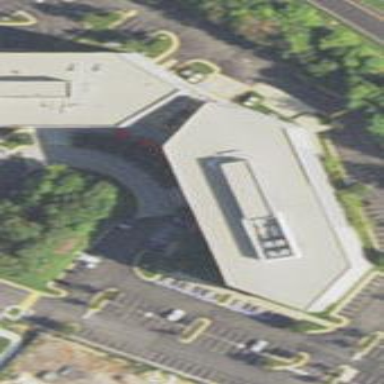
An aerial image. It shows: Office building.